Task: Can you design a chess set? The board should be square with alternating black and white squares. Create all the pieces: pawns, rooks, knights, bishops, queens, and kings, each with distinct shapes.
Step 601:
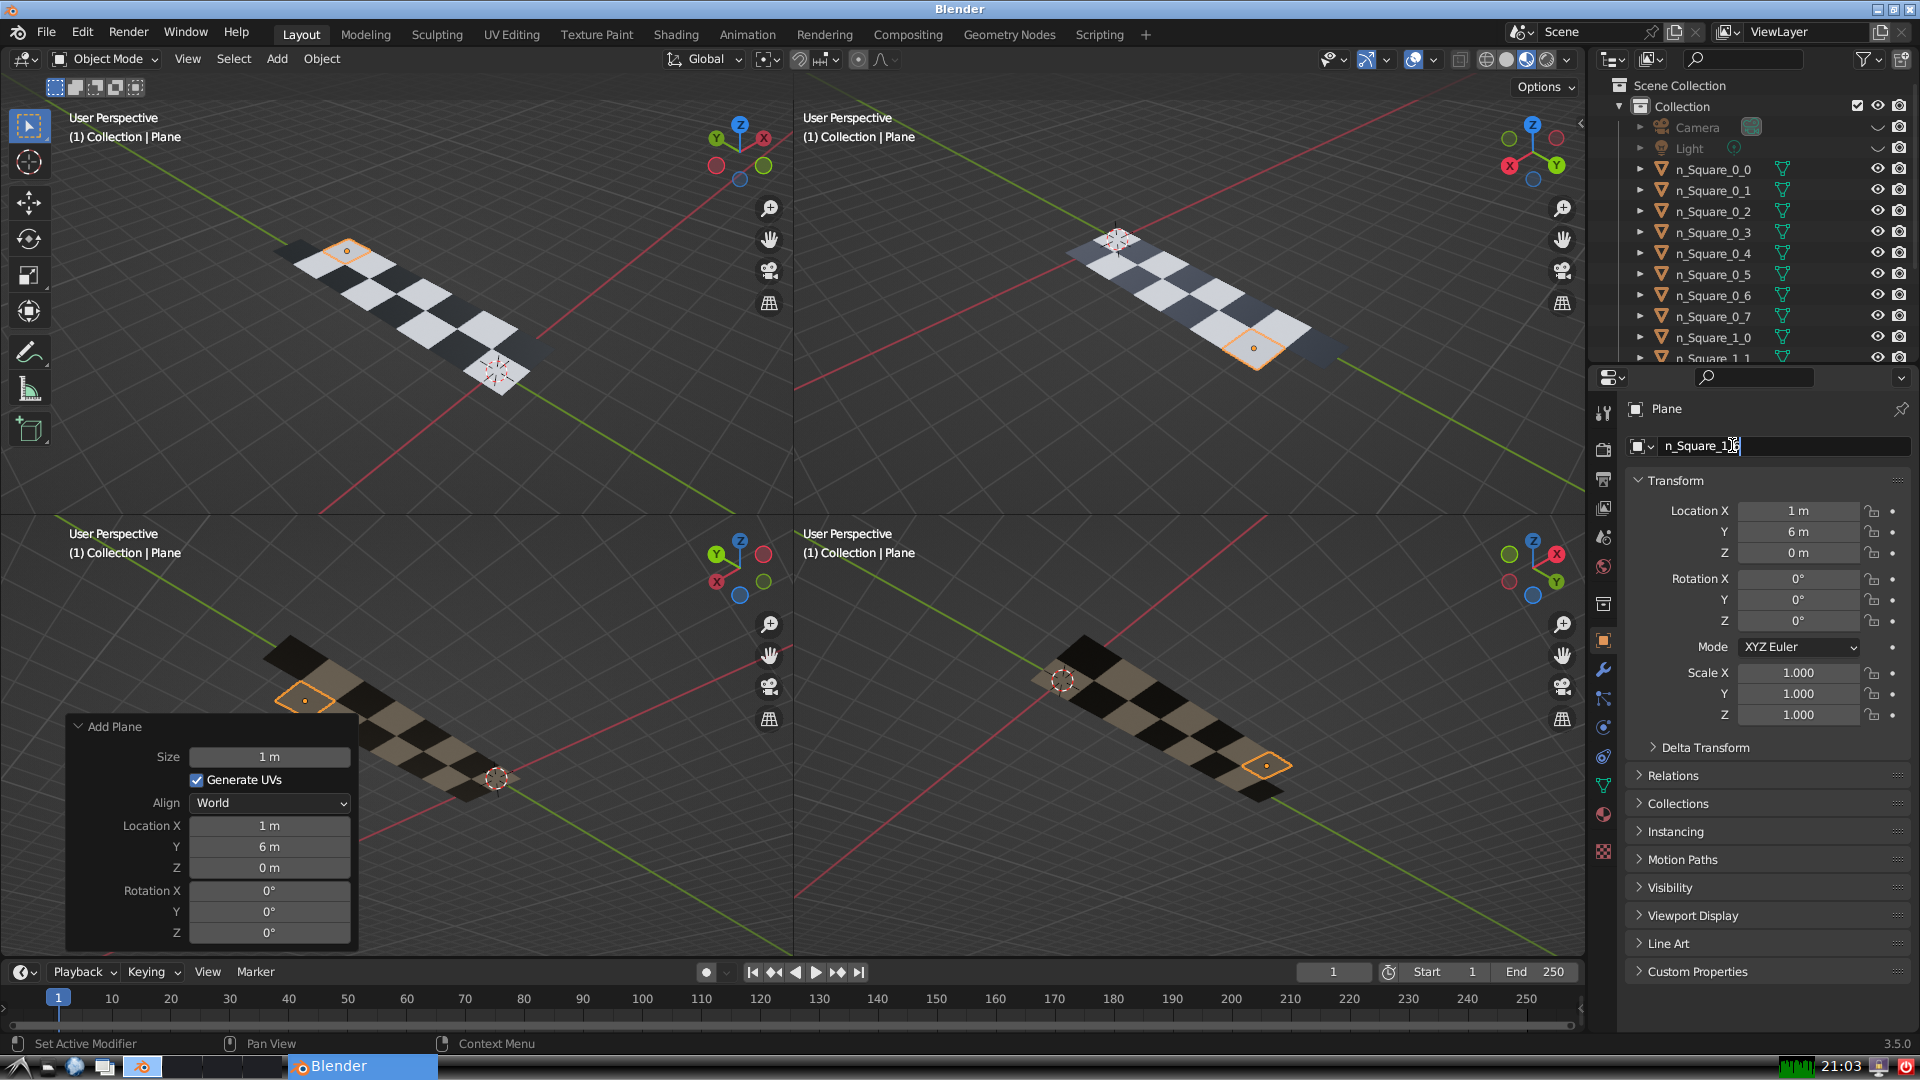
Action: {"key_press": ['Return']}